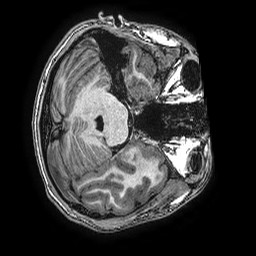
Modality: T1w
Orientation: axial
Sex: male
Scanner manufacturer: ge
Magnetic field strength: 3 T
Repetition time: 0.0077 s
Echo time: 0.003436 s